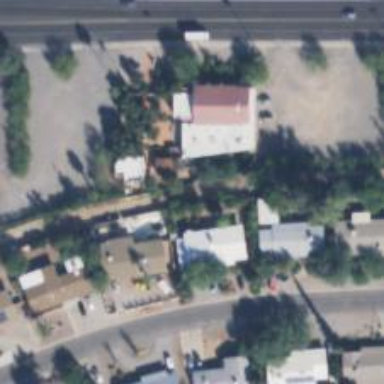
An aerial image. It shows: Alleyway designated as service road.